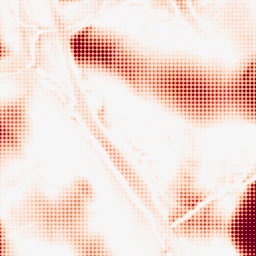
Category: morphological
Decomposition family: tophat
Decomposition parameters: size: 50
mode: white
Upsampling method: sinc_blackman
Upsampling parameters: scale: 8
kernel_size: 8
Upsampling scale: 8